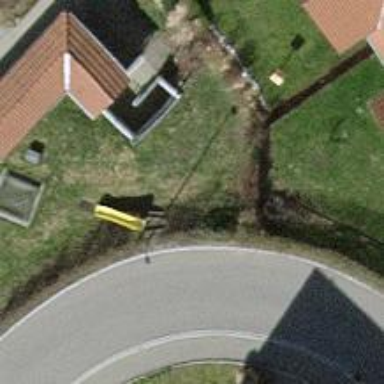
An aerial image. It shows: Hedge barrier.